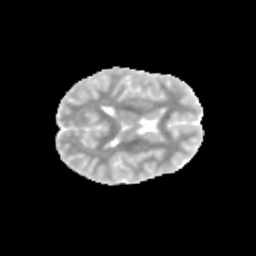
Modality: MD
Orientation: axial
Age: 11
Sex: female
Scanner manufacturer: siemens
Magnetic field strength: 3 T
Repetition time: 3.8 s
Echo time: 0.07 s